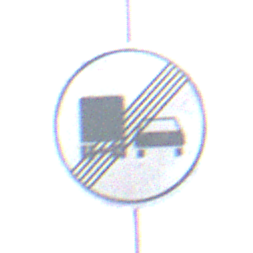
Verkehrszeichen: EndeUeberholverbotKraftfahrzeuge
Umgebung: Outdoor, Urban
Tageszeit: MorningAfternoon
Wetter: Clear
Licht: Natural
Jahreszeit: NotSpecified
Kontrast: HighContrast